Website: walmart
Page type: customer-info-address
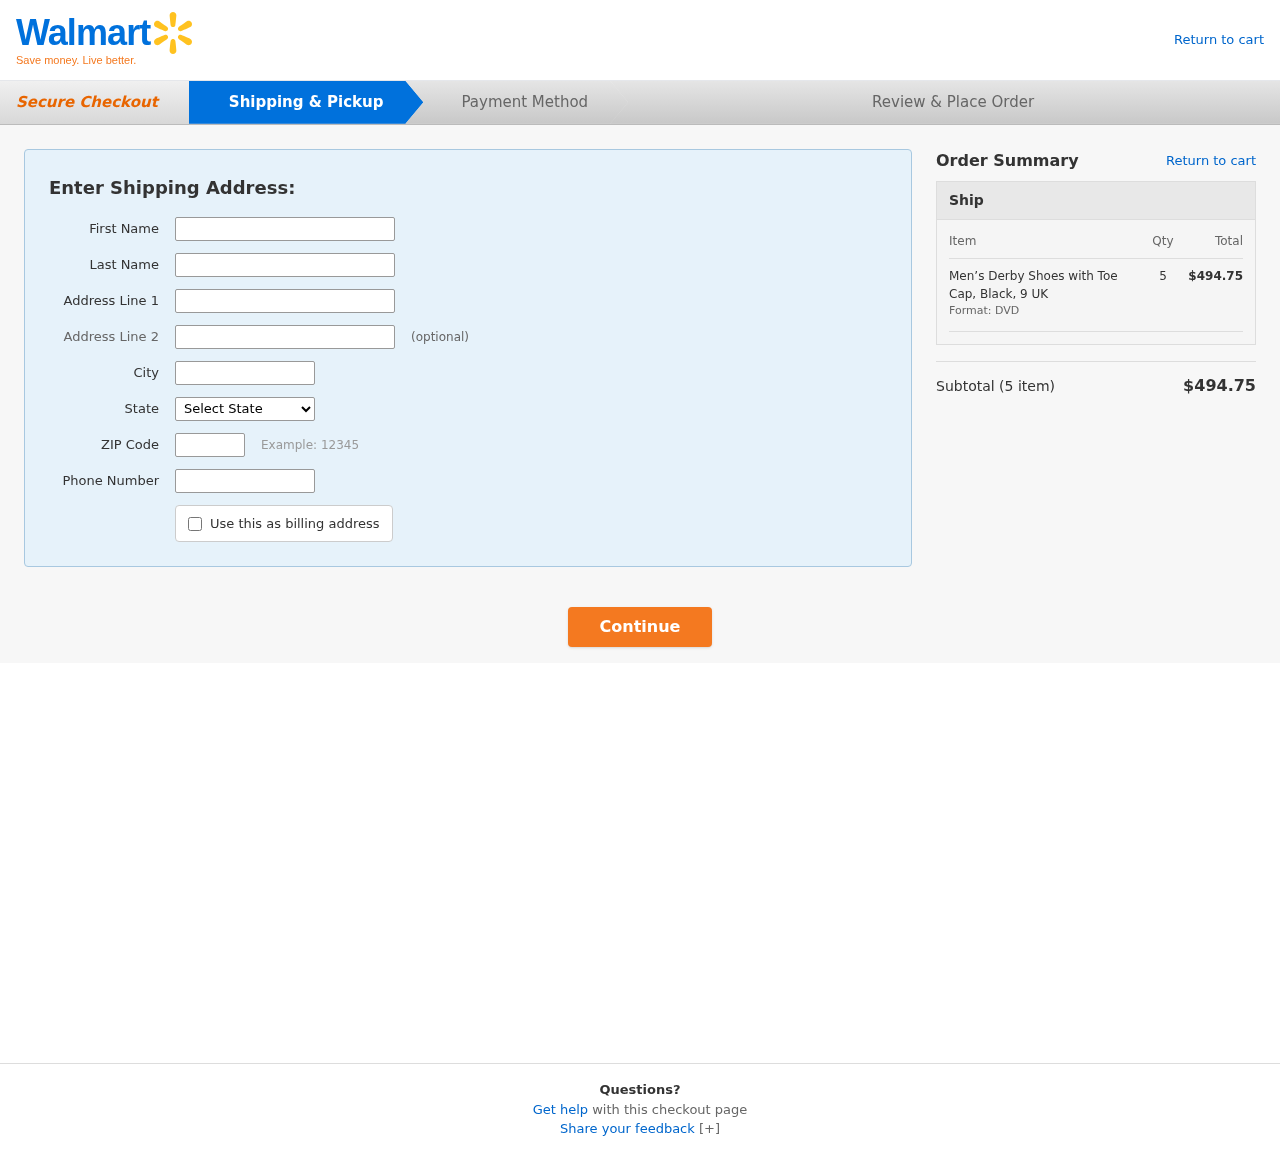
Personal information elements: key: PII_CITY
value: Blackside
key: PII_FIRSTNAME
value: Janice
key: PII_LASTNAME
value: Hays
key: PII_PHONE
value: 9039363237
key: PII_POSTCODE
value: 41306
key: PII_STATE
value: Connecticut
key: PII_STREET
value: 44010 Jason Cliffs
Product elements: key: PRODUCT1_NAME
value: Men’s Derby Shoes with Toe Cap, Black, 9 UK
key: PRODUCT1_QUANTITY
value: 5
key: PRODUCT1_LINE_TOTAL
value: $494.75
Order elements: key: ORDER_NUM_ITEMS
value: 5
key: ORDER_SUBTOTAL
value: $494.75